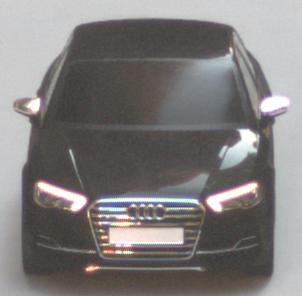
Make: Audi
Model: S3
Detailed model: 8V
Model produced from: 2013
Model produced until: 2020
Doors: 4
Color: black
Road condition: dry road
Daytime: morning or afternoon
Contrast: medium contrast